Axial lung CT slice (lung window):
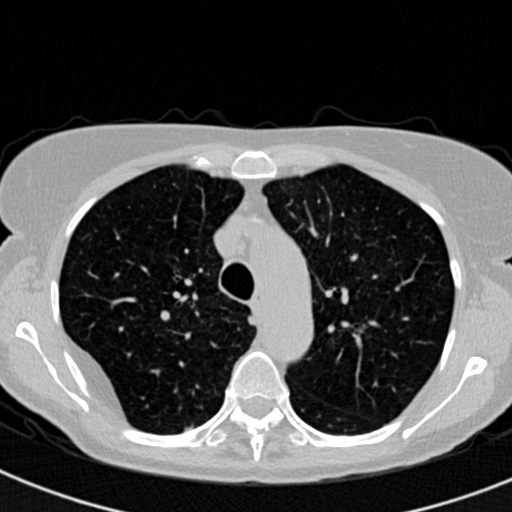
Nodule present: no